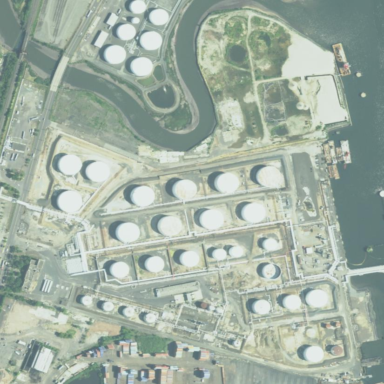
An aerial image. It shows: Industrial area focused on oil production.